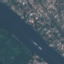
Land use / land cover: River